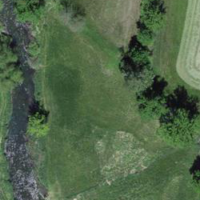
EUNIS habitat code: 23
Species observed at this site:
Caltha palustris